Field crop: maize
Growth stage: 1
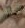
Species: atriplex